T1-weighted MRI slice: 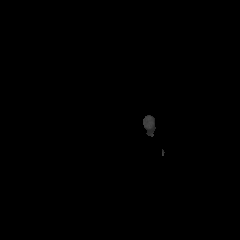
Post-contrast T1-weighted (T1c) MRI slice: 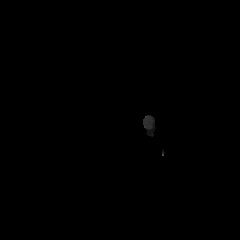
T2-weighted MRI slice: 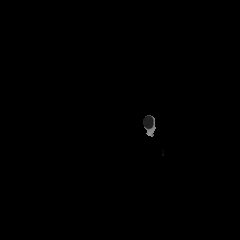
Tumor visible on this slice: no